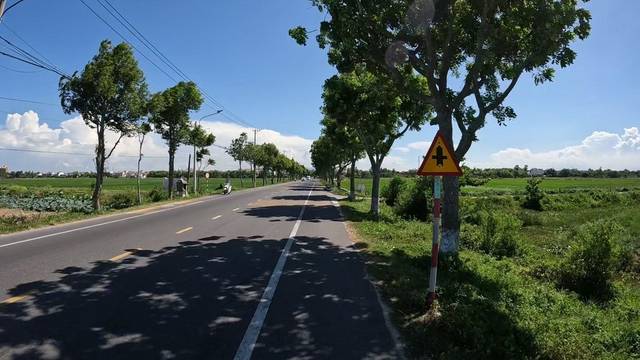
Region: Vietnam
Coordinates: 15.895, 108.334